CT reconstruction: vmi40
Segmentation target: lesions
Patient: M, age 48
ISS stage: Stage 1
Metal implant: yes
Notes: Metal implant in spine
Axial slice:
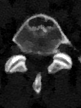
Sagittal slice:
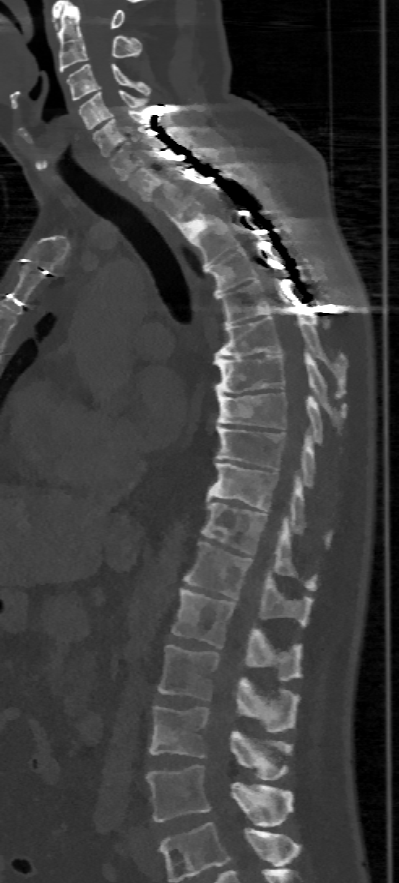